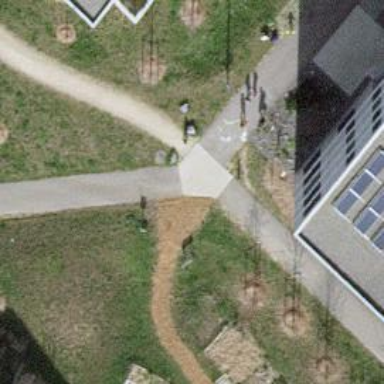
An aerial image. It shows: Concrete footway.